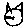
Label: cat